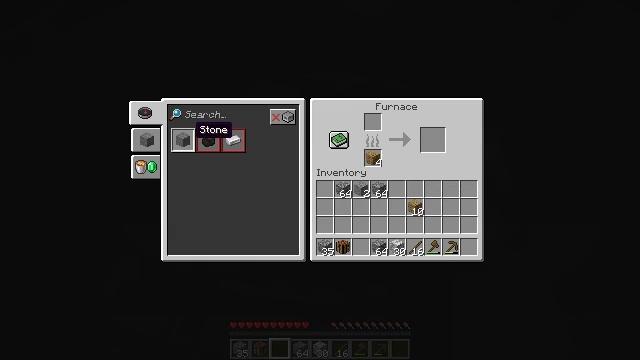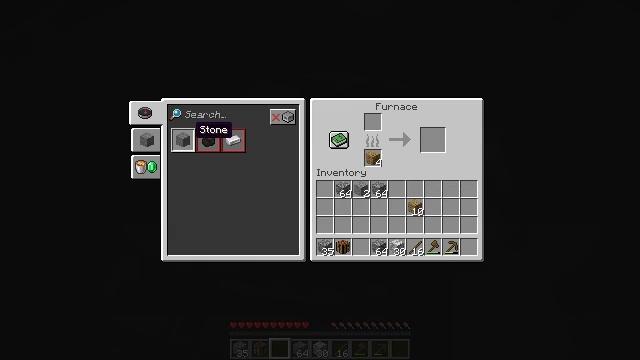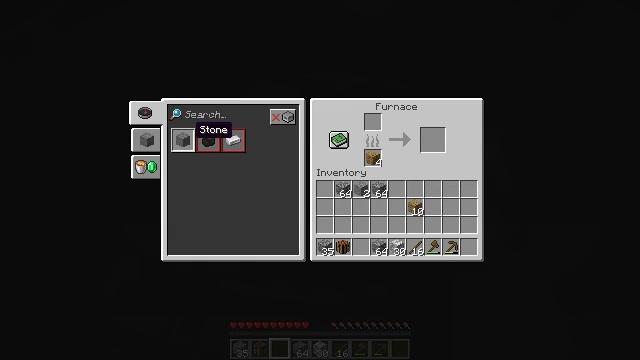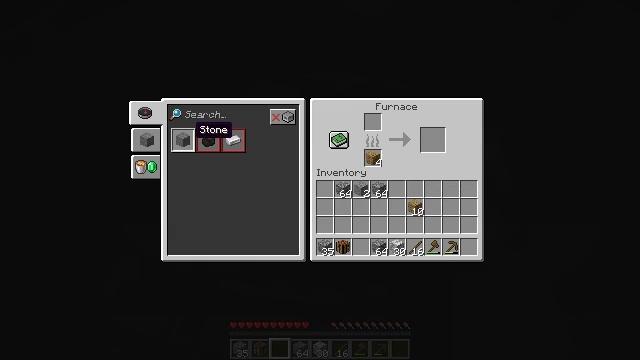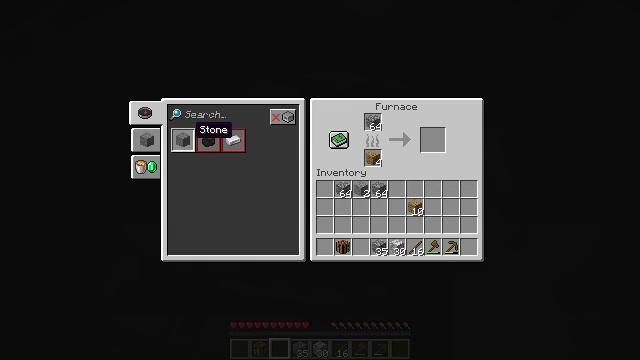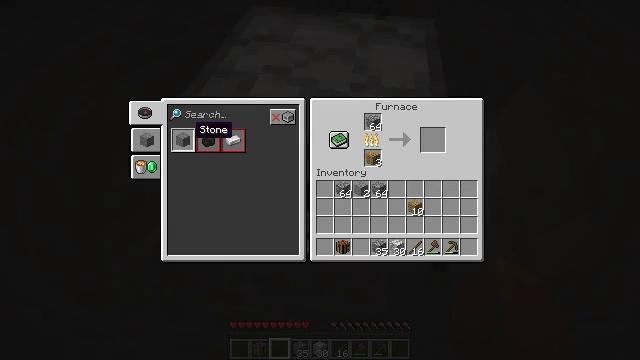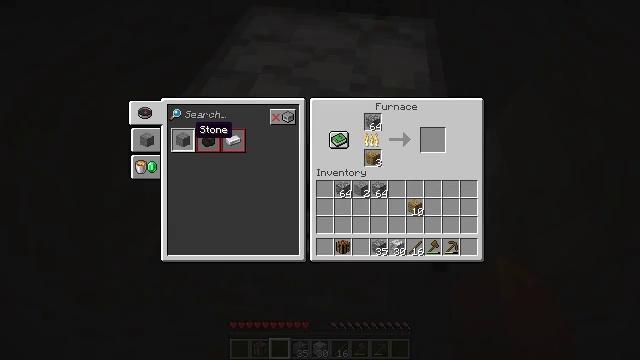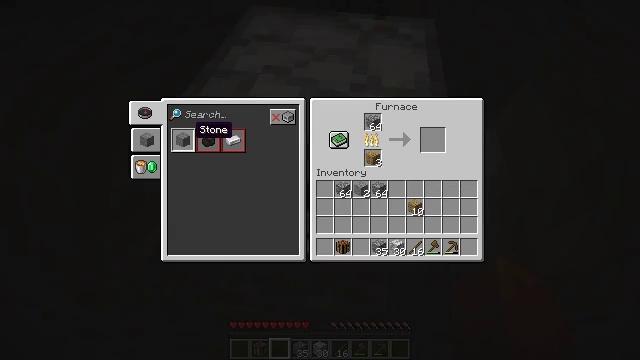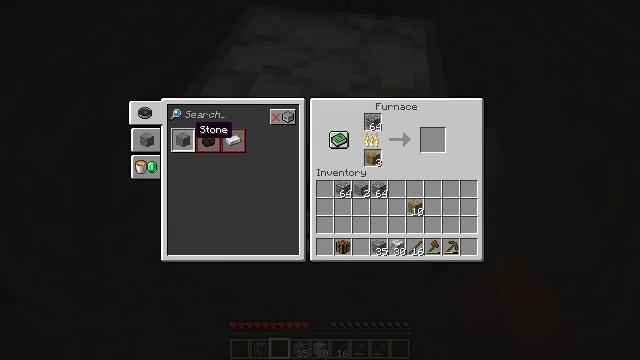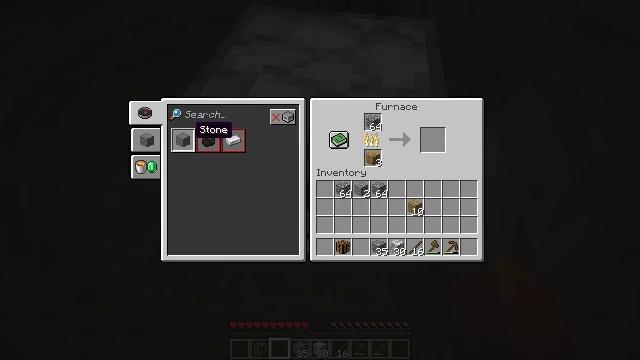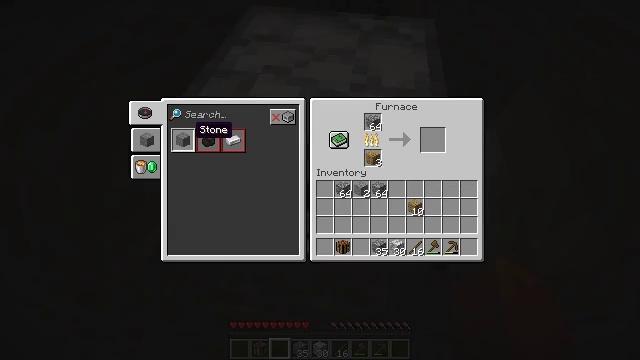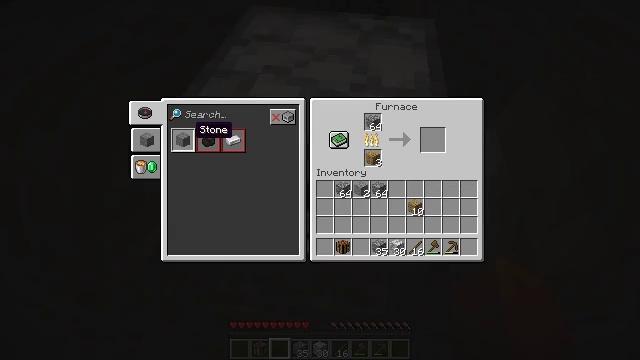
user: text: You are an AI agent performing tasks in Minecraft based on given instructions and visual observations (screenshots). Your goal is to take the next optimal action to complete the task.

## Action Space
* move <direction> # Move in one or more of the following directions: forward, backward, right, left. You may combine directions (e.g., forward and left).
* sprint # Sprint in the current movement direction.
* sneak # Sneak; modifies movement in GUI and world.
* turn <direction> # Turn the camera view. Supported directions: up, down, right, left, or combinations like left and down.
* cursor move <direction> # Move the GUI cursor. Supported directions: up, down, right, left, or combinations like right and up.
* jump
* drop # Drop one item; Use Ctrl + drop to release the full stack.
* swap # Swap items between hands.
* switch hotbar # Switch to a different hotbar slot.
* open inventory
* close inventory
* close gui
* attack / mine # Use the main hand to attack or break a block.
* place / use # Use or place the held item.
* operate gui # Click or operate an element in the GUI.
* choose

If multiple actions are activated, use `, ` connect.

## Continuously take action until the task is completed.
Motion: motion action
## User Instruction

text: Remove the furnace from its place.
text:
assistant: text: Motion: no_op
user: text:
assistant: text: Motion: no_op
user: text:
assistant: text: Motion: no_op
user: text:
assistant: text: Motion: no_op
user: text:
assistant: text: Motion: no_op
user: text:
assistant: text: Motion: no_op
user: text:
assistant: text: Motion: no_op
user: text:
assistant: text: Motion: no_op
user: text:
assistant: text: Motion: no_op
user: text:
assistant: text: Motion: no_op
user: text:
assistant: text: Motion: no_op
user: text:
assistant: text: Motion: sneak
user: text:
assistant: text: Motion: sneak
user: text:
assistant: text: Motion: sneak
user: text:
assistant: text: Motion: sneak
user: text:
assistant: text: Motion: sneak, operate gui
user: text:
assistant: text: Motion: sneak, operate gui
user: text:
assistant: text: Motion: sneak, operate gui
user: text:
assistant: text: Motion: sneak
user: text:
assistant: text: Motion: sneak
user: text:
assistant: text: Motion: no_op
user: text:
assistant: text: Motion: no_op
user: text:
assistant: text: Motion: no_op
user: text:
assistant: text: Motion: no_op
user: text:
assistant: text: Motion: no_op
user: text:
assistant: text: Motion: no_op
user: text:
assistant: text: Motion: no_op
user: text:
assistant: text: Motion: no_op
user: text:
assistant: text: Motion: no_op
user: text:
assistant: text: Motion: no_op